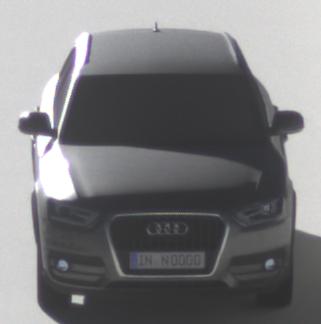
Make: Audi
Model: Q3 1.4 TFSI
Detailed model: Q3 (8U)
Model produced from: 2013/07
Model produced until: 2014/10
Doors: 5
Color: gray
Road condition: dry road
Daytime: morning or afternoon
Contrast: high contrast